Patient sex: M
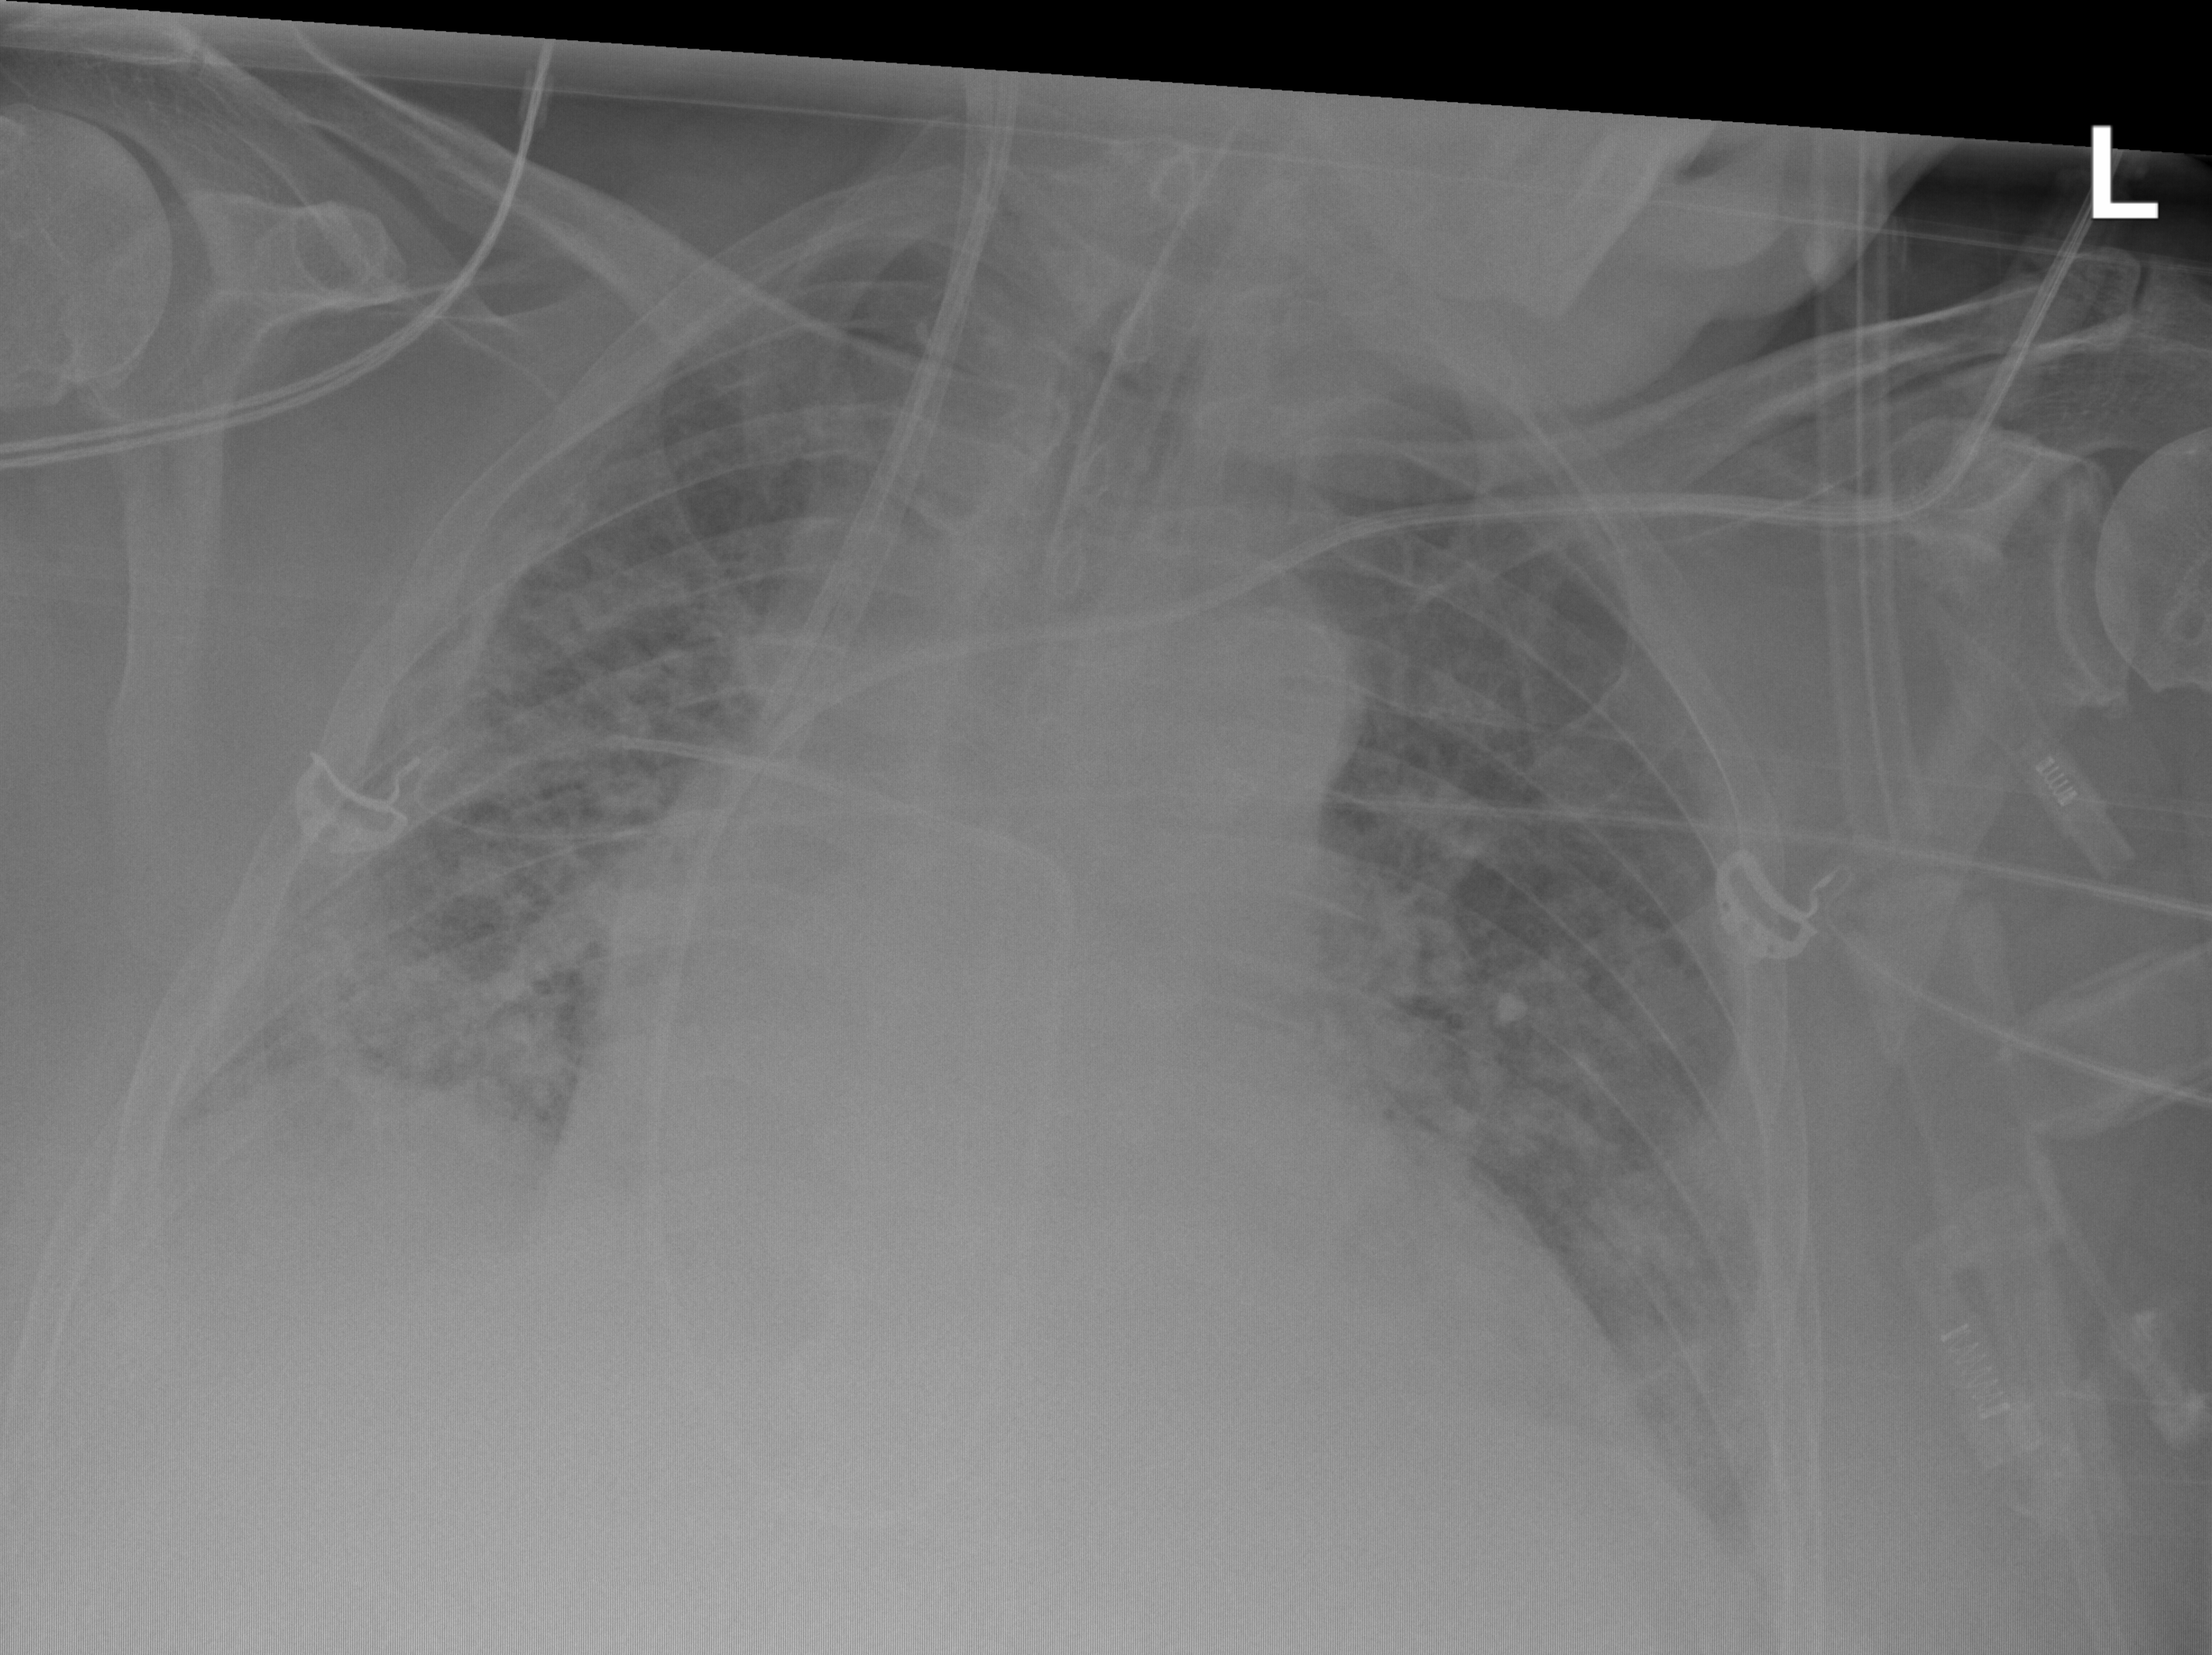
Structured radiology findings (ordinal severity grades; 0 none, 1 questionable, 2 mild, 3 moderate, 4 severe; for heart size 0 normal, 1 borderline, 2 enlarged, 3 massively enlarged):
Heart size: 2
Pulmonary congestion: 2
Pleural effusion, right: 0
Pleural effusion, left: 0
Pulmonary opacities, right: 3
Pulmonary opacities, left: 3
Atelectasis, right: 3
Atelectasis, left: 3